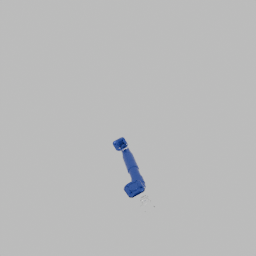
Label: mechanical